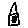
Label: house